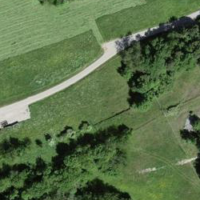
EUNIS habitat code: 52
Species observed at this site:
Ononis natrix